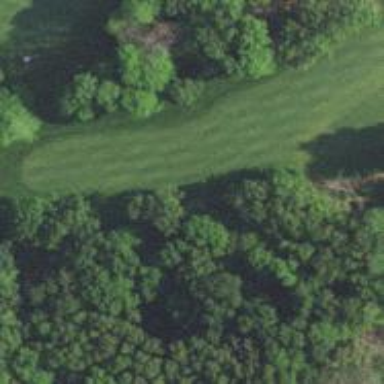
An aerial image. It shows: Asphalt service road used as golf cart path.